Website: macys
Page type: account-selection
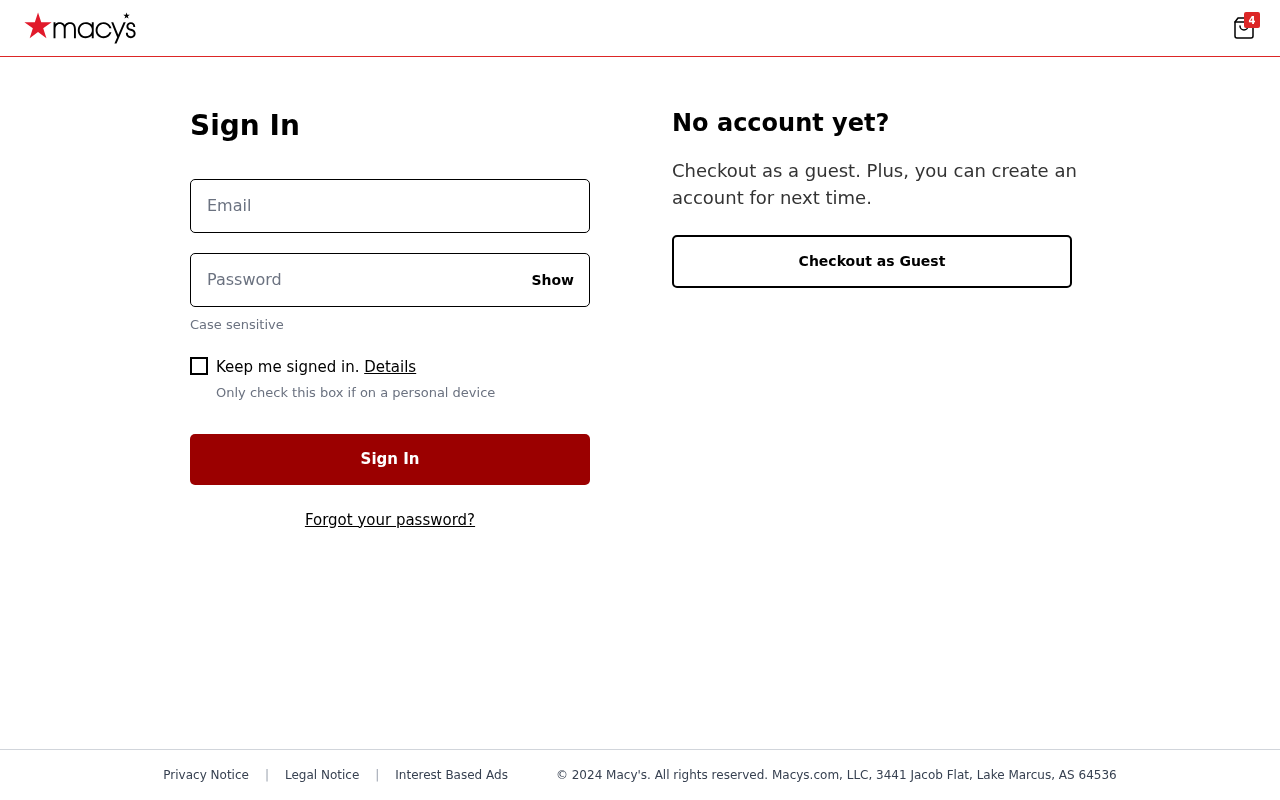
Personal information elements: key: PII_LOGIN_USERNAME
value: jill_chambers
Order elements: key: ORDER_NUM_ITEMS
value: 4